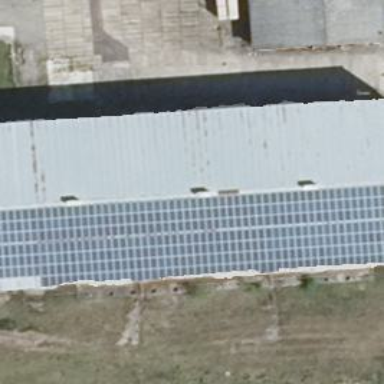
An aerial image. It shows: Small solar photovoltaic panel generator is producing electricity.